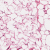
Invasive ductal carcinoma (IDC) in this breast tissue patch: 0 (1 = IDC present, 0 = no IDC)